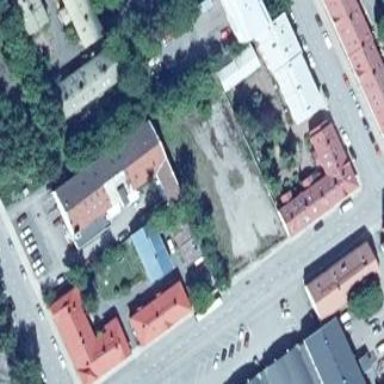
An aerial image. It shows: Industrial building with gabled white roof.